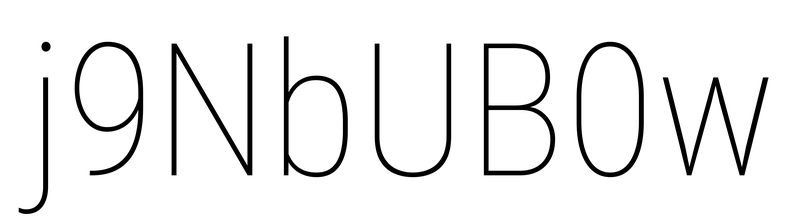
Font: Roboto_Condensed_Thin